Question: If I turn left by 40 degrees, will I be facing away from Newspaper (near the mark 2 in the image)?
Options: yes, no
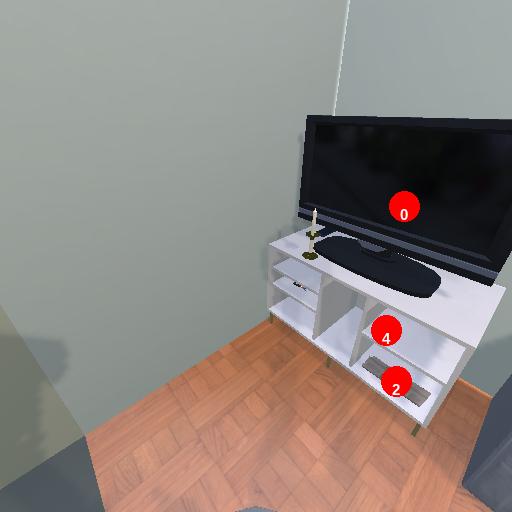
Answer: yes